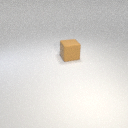
large brown rubber cube